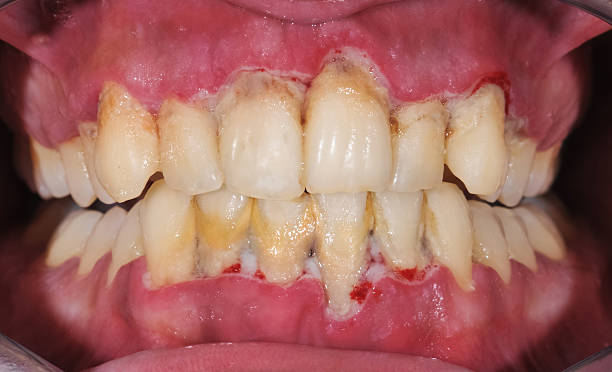
Condition: Calculus